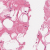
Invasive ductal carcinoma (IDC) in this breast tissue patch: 0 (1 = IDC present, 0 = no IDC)